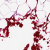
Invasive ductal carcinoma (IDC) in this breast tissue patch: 0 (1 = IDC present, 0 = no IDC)